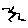
Label: zigzag